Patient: sex M, age 37
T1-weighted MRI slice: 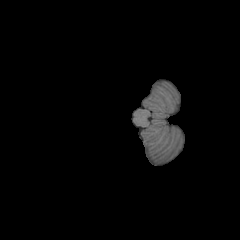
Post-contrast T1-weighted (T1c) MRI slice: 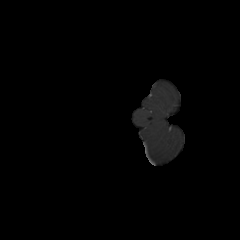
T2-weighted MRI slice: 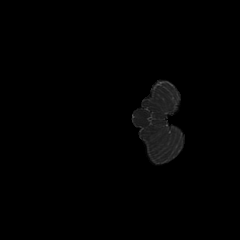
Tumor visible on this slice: no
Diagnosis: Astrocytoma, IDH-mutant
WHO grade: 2